Field crop: maize
Growth stage: 2
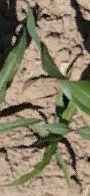
Species: maize